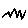
Label: zigzag